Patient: sex F, age 27
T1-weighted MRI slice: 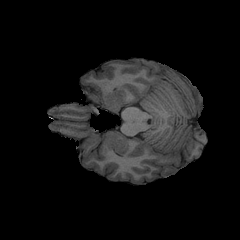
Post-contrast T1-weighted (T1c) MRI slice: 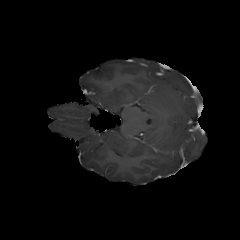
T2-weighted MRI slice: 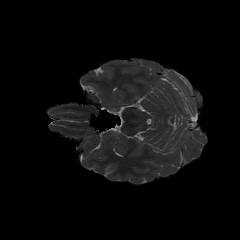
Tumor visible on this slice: no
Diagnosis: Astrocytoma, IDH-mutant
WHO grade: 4